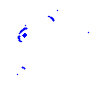
Particle: proton